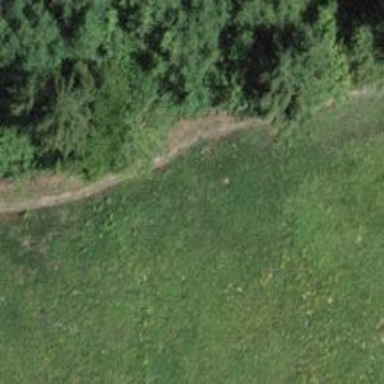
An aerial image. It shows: Dirt path with grade 3 track type.